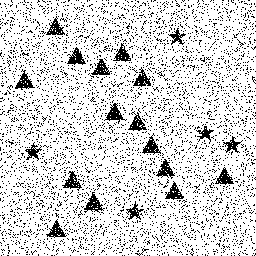
Squares: 0
Triangles: 15
Stars: 5
Total shapes: 20